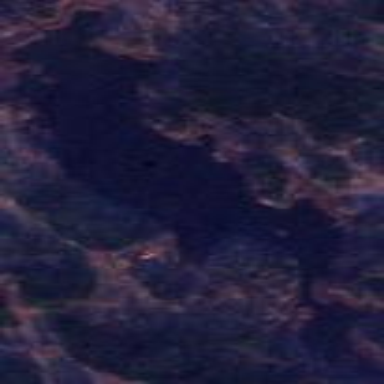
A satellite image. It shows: Beautiful lake surrounded by nature.